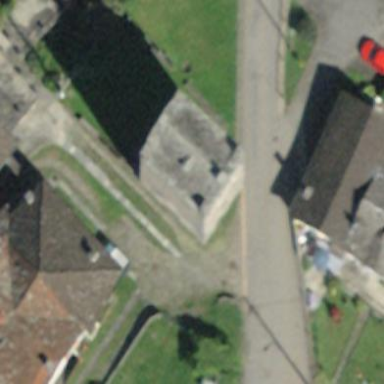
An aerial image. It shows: Historic castle building.